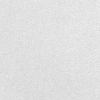
Atmospheric dust classification: dusty